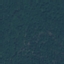
Land use / land cover class: Forest